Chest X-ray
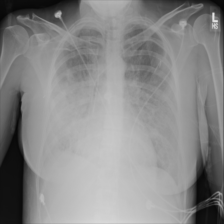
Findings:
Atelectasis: negative
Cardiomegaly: negative
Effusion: positive
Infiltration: positive
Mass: negative
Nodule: negative
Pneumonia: negative
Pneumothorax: negative
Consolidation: negative
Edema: positive
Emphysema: negative
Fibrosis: negative
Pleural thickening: negative
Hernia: negative